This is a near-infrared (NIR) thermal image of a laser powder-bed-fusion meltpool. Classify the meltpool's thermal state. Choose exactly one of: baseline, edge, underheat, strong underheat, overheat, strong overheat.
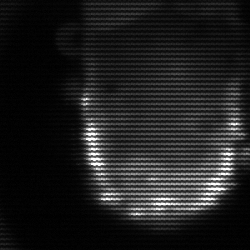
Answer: baseline